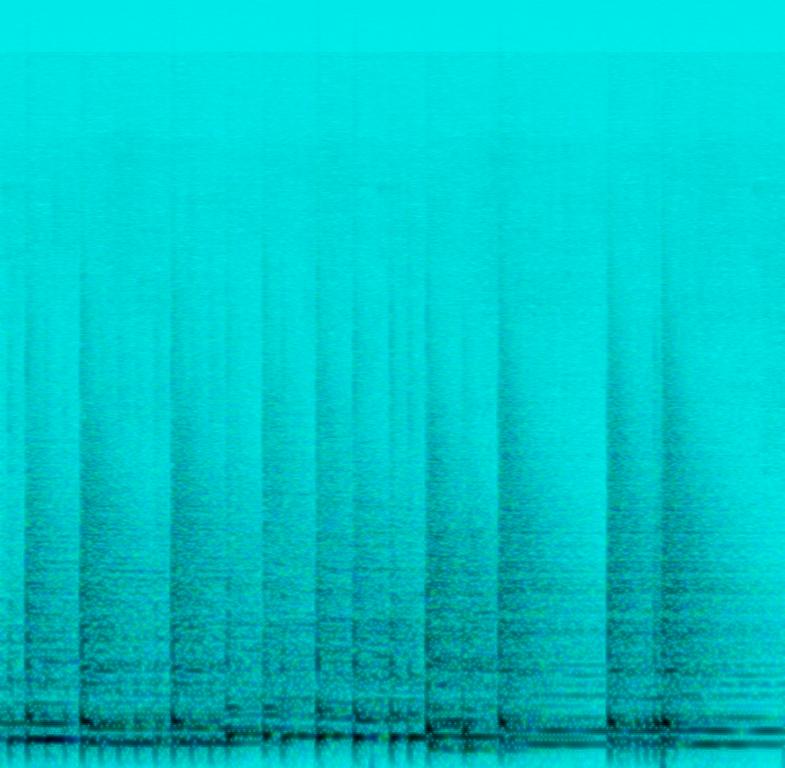
The song is instrumental. The tempo is medium with timpani’s playing in a marching rhythm with room echoes. The song is energetic and has a sense of duty like a battle march. The song is an interactive game play soundtrack.